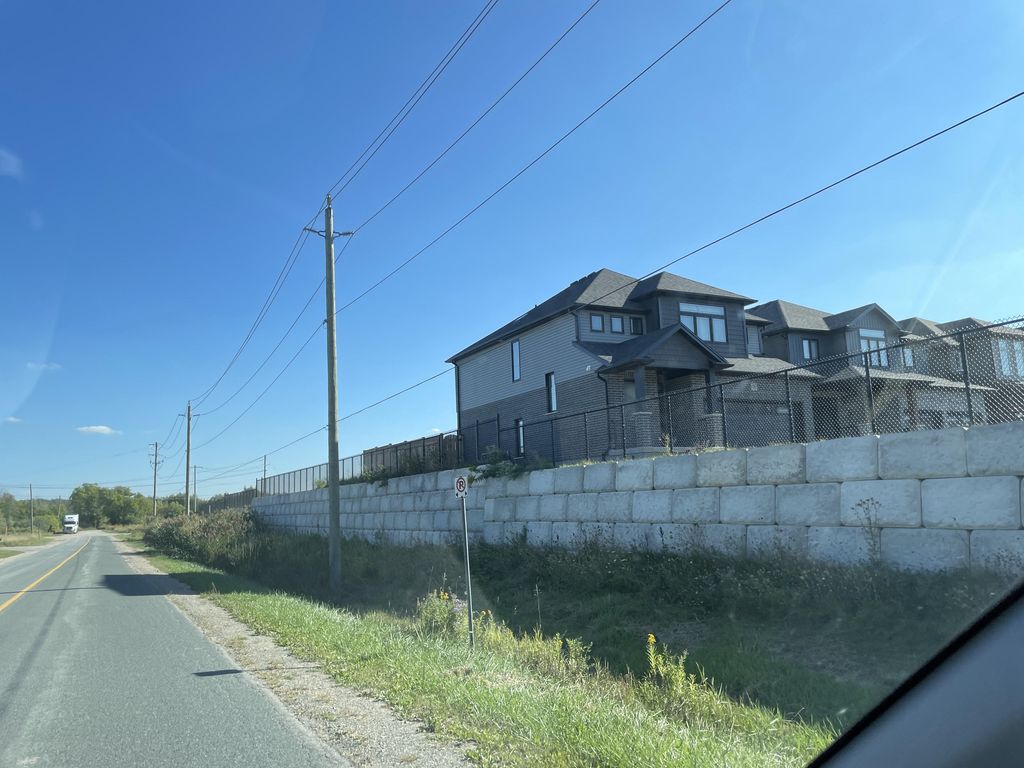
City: kitchener-waterloo